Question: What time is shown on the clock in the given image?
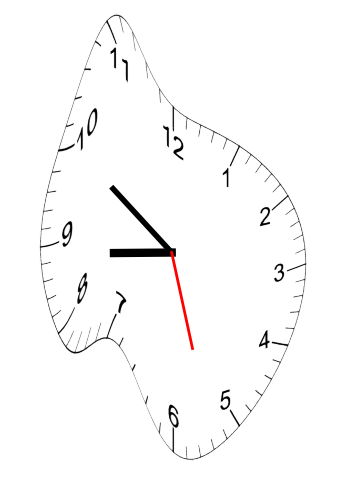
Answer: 08:50:27